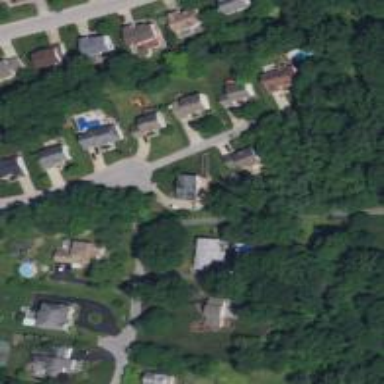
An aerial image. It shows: Driveway.